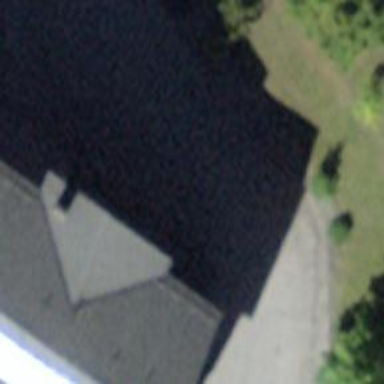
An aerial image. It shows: Garage.